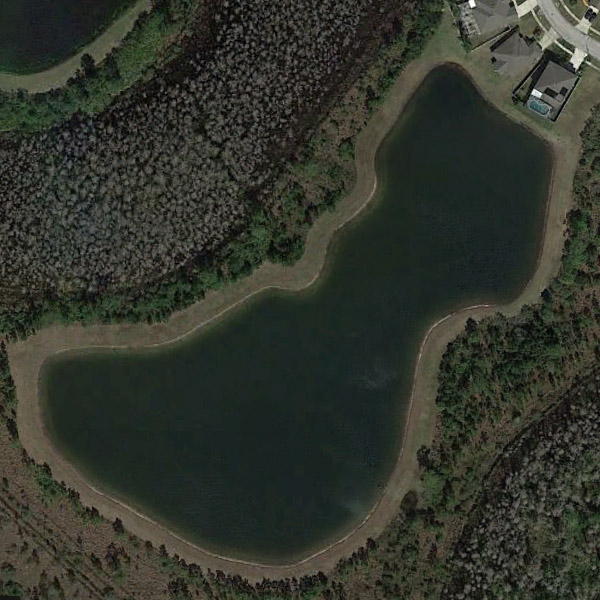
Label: Pond